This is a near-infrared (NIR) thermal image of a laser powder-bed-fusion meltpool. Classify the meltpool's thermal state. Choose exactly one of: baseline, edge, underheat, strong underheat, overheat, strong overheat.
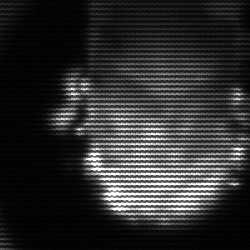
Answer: baseline